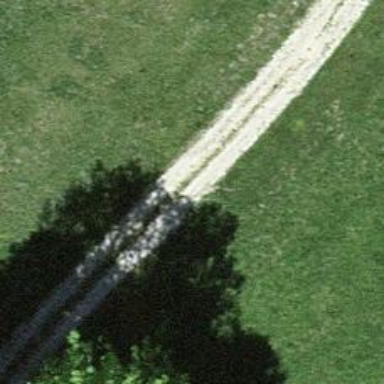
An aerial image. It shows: Track with grade2 tracktype.